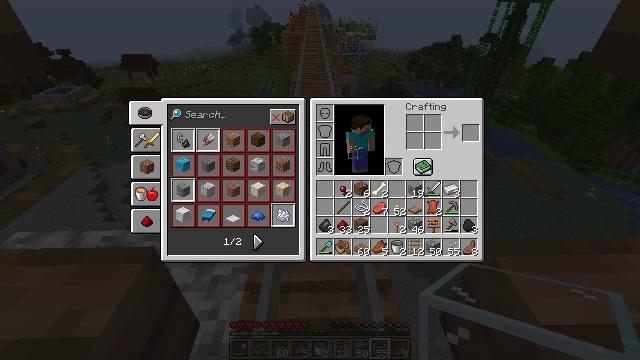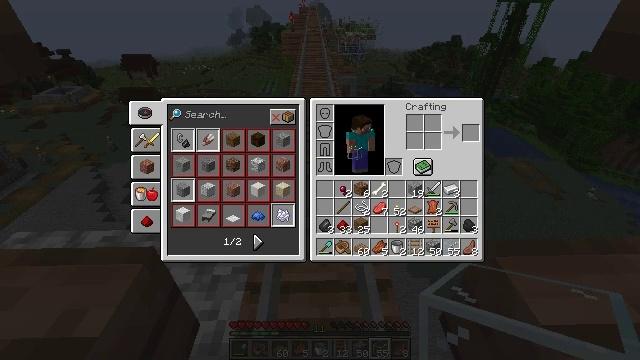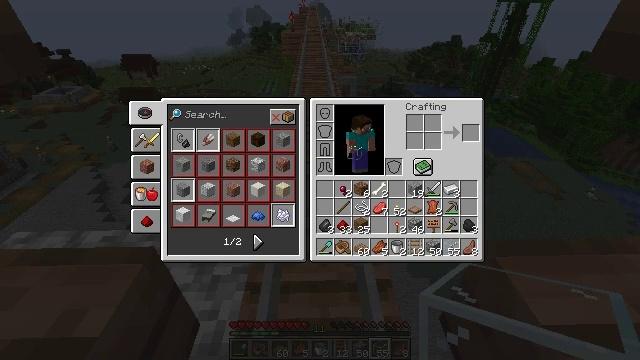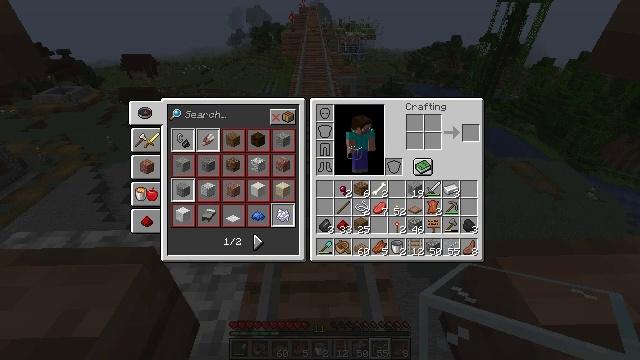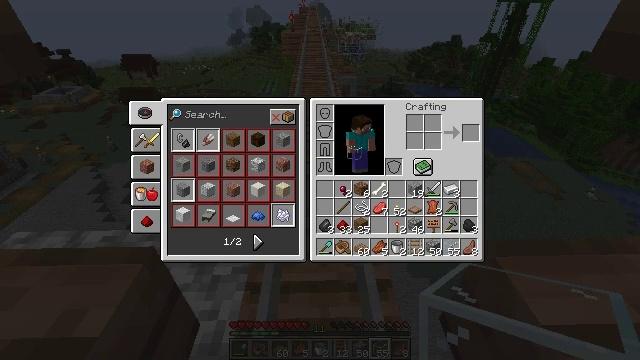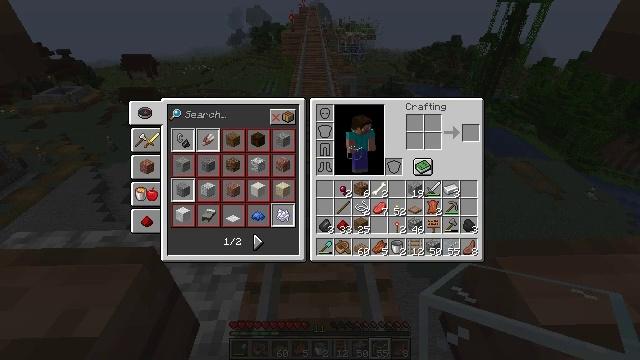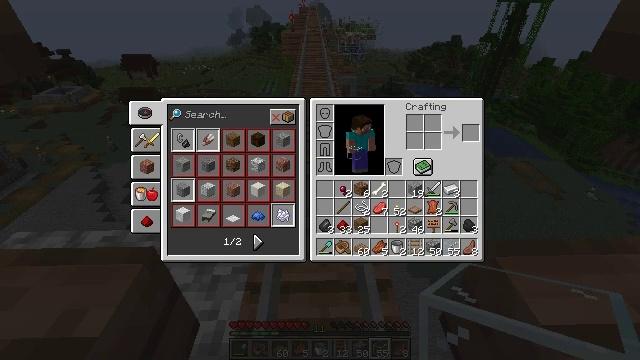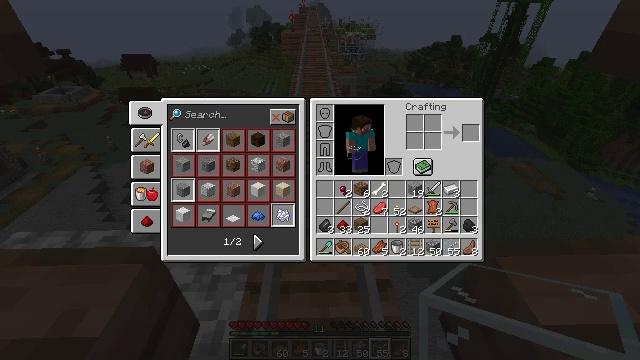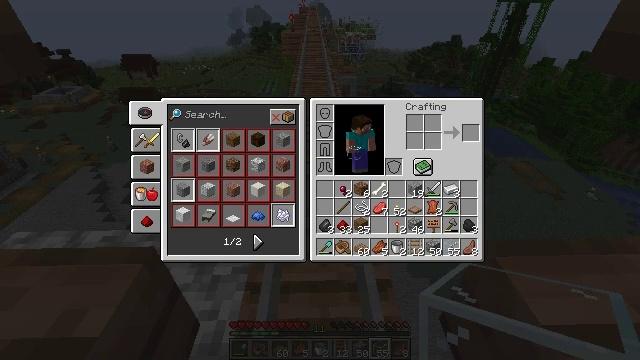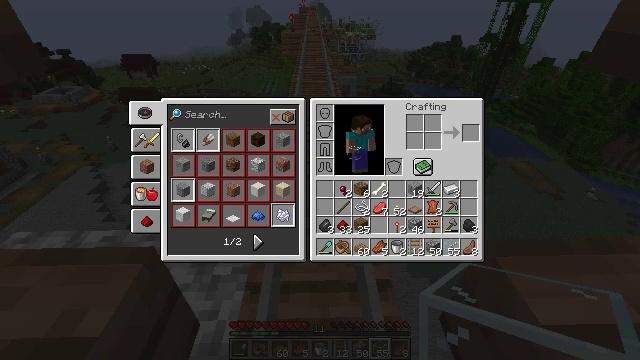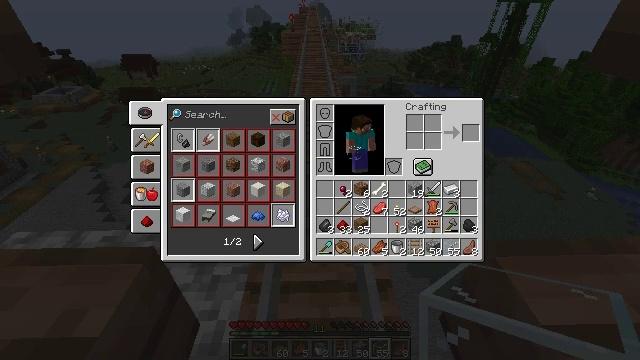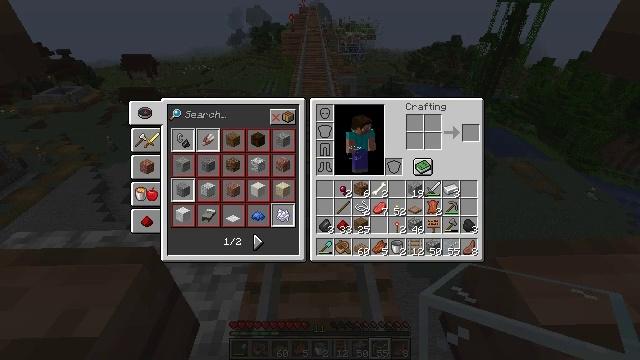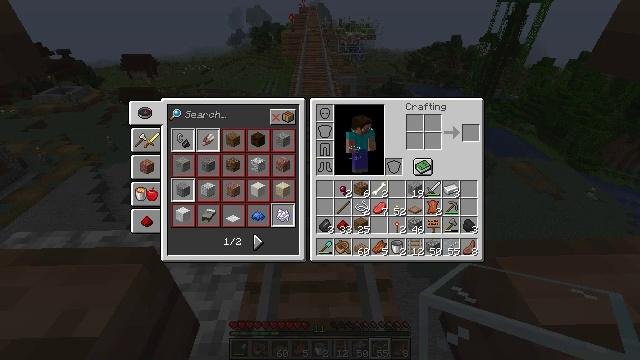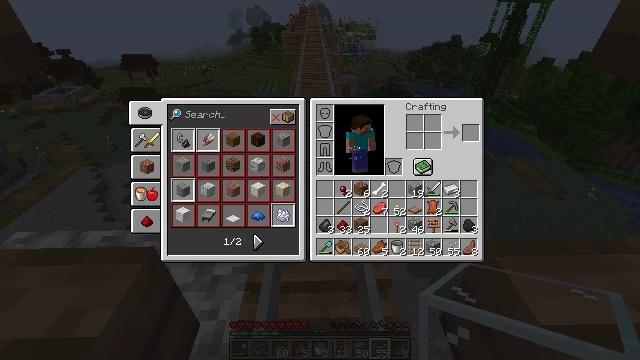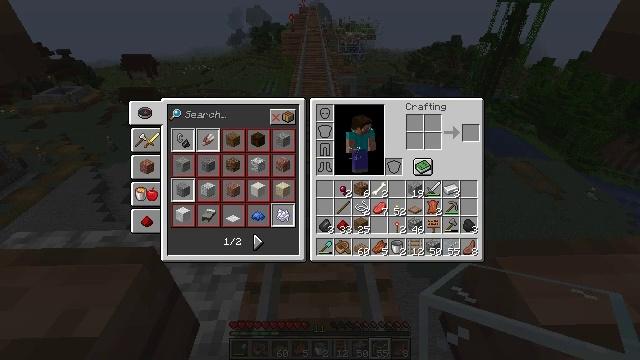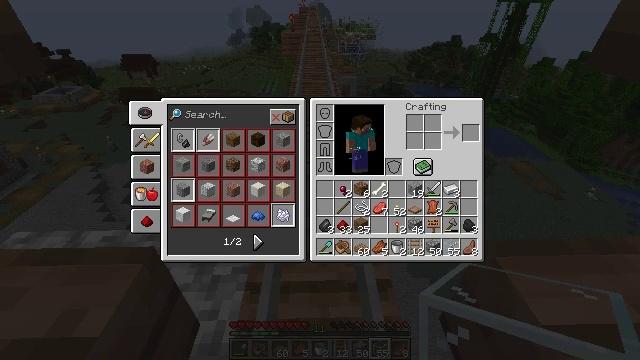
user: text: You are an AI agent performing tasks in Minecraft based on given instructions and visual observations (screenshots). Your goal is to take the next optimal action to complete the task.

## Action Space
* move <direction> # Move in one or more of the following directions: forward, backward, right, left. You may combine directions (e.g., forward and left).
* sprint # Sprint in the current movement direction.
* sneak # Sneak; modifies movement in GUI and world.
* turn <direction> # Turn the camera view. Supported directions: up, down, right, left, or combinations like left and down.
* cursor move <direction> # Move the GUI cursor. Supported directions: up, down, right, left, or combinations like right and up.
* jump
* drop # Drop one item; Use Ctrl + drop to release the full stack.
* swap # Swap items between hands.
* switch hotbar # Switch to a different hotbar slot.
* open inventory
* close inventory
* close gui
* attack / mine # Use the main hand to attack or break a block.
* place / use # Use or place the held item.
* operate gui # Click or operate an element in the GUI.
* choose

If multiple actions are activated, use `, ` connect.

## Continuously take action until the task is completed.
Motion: motion action
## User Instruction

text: Attack the glass to break it.
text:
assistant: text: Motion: no_op
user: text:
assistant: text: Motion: no_op
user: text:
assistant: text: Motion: no_op
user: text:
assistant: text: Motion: no_op
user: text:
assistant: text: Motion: no_op
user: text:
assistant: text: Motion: no_op
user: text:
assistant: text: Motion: no_op
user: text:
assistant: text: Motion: no_op
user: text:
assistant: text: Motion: no_op
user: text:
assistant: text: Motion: no_op
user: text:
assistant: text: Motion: no_op
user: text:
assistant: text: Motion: no_op
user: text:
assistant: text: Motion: no_op
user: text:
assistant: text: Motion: no_op
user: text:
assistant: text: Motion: no_op
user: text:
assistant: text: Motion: no_op
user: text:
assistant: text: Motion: no_op
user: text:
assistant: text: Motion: no_op
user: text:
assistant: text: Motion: no_op
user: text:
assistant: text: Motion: no_op
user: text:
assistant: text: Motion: no_op
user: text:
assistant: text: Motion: no_op
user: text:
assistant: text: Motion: no_op
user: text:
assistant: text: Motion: no_op
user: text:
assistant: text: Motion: no_op
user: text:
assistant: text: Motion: no_op
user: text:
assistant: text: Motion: no_op
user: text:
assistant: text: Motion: no_op
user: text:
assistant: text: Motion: no_op
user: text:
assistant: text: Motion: no_op